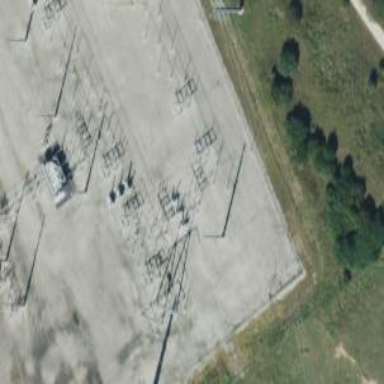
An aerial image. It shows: Switch for power supply.